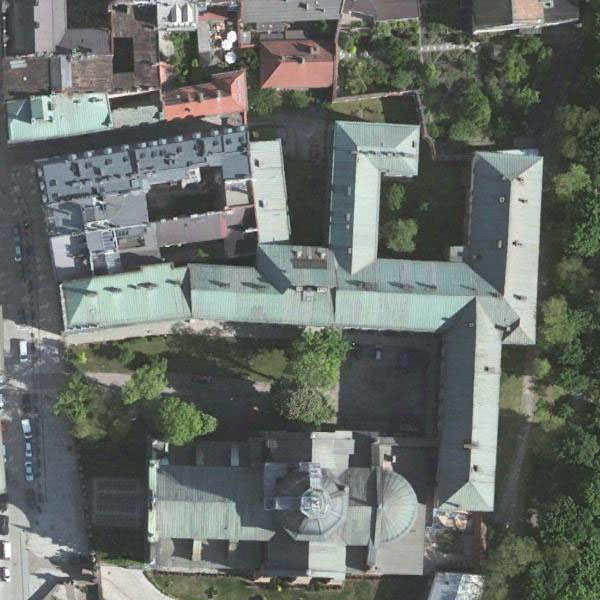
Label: Church